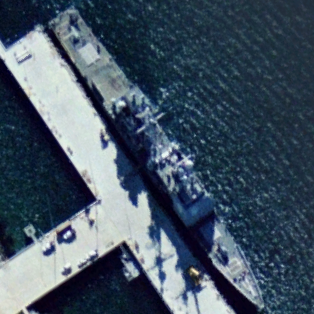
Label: cruiser